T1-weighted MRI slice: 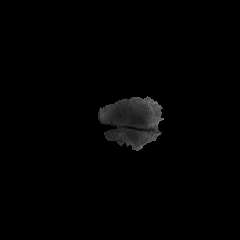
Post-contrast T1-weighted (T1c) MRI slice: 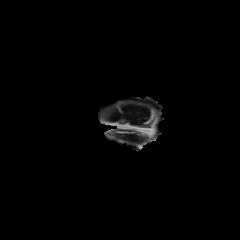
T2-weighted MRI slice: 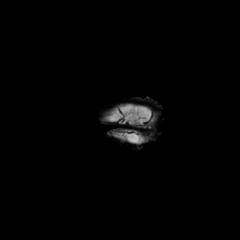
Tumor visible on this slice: no